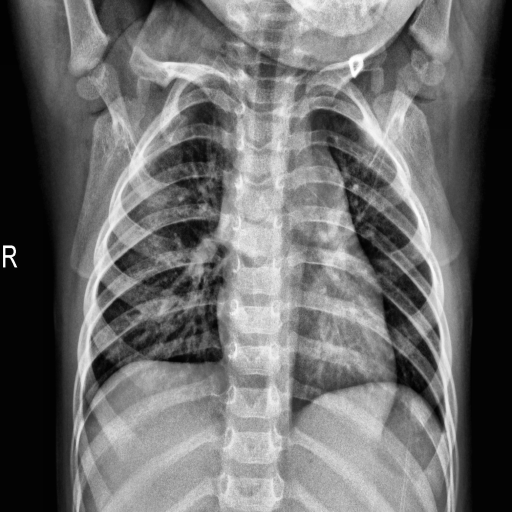
Finding: NORMAL